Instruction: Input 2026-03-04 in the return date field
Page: home
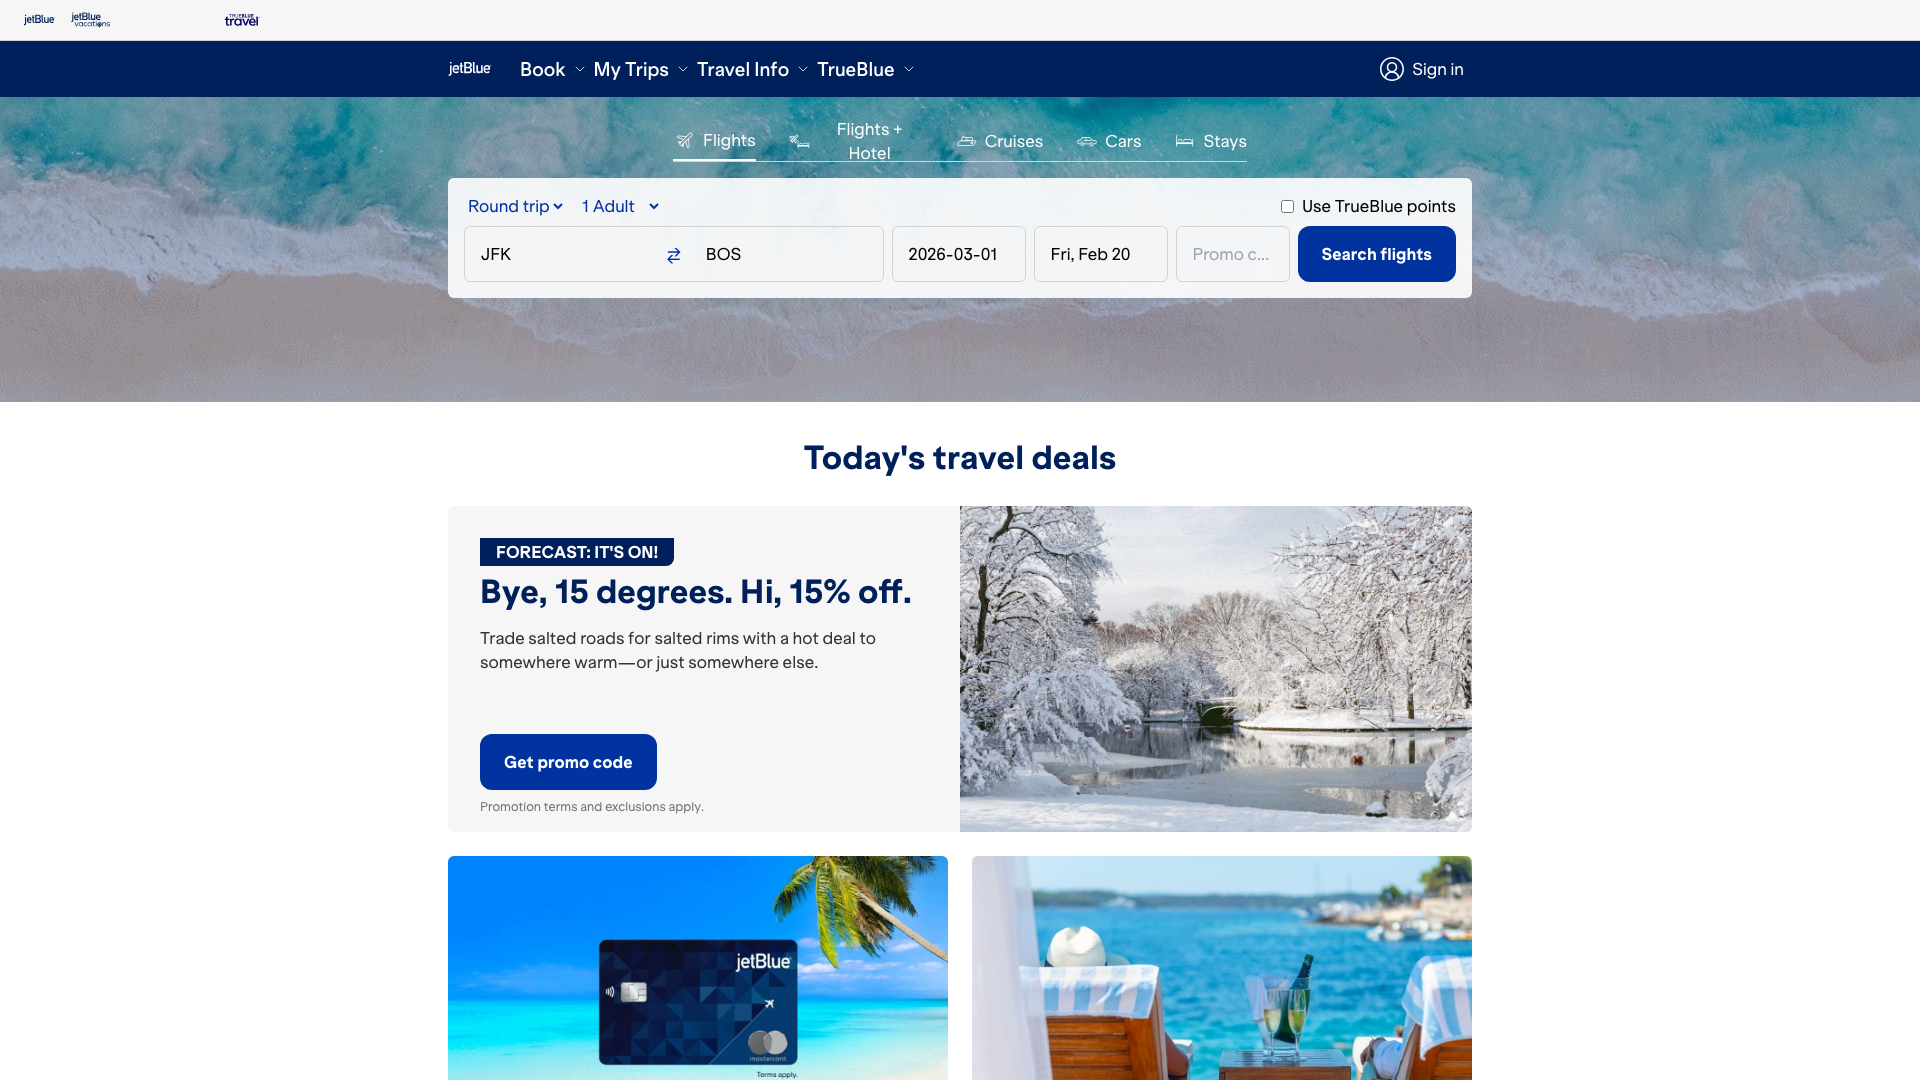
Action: type